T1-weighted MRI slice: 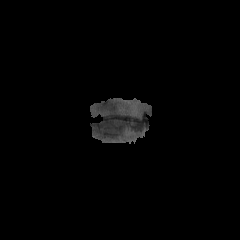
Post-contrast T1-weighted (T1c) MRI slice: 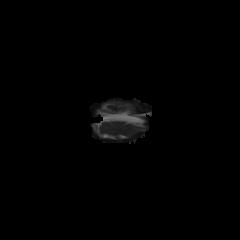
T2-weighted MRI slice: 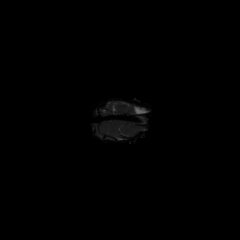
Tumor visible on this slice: no